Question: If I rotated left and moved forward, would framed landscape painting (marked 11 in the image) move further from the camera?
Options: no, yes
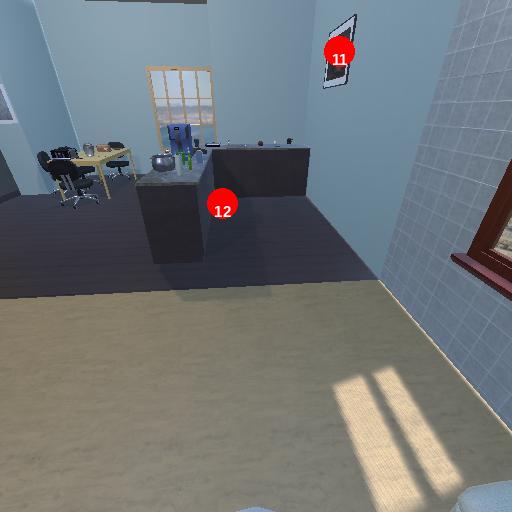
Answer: no